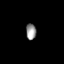
Tissue: lung
Cell type: Endothelial cells
Senescence score: 0.6598
Nuclear area (px): 161
Mean DAPI intensity: 148.634